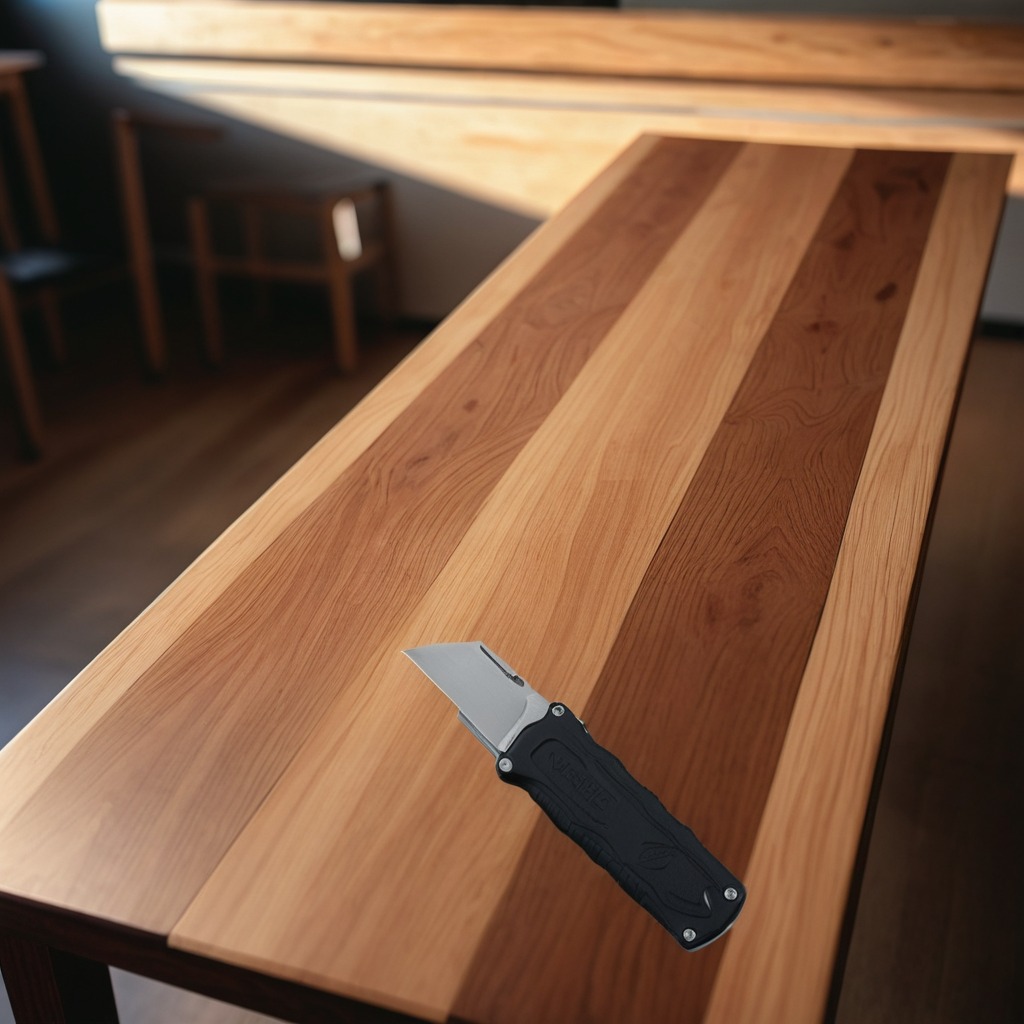
A utility knife is lying on the wooden table.